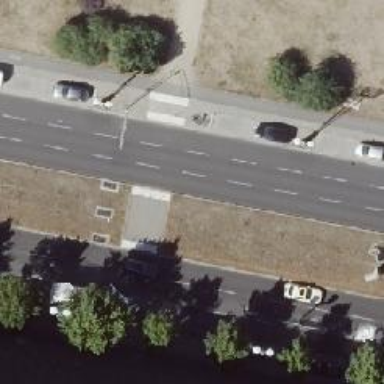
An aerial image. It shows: Unmarked road crossing.